Question: I'm trying to do some interactive map, where I'm using two very large images (3200x800 and 4096x1024 pixels). Problem is, that Chrome decode image with clouds every frame... so performance is really poor (example in snippet).

Found similar problem <URL>. I also tried Firefox and without problem...
'''
html, body {
height: 100%;
}
body {
margin: 0;
overflow: hidden;
}
div {
position: absolute;
width: 3200px;
height: 1800px;
background: url('http://i.imgur.com/p1Jf722.png'), url('http://i.imgur.com/zUkgN3j.jpg');
animation: clouds 200s linear infinite;
transition: 5s;
left: 0;
top: 0;
}
@keyframes clouds {
from { background-position: 0 0, left top; }
to { background-position: 4096px 0, left top; }
}
body:hover > div {
left: -500px;
top: -250px;
}
'''
'''
<div></div>
'''
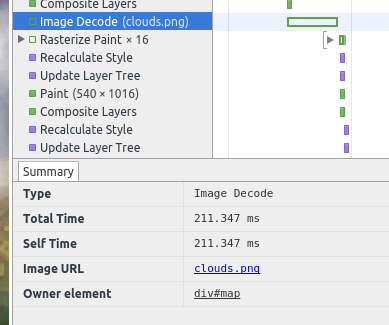
Answer: Using a pseudo element and transform still uses a lot of CPU, but it is quite smoother. And it absolutely eliminates the image decodes.
I think that Chrome is using a single buffer for a div background. When you change the relative positions of the 2 images in this buffers, it becomes invalid and has to be rendered decoded again. Probably FF can allocate an intermediate buffer for every image, even if used in the same background
'''
html, body {
height: 100%;
}
body {
margin: 0;
overflow: hidden;
}
div {
position: absolute;
width: 3200px;
height: 1800px;
background: url('http://i.imgur.com/zUkgN3j.jpg');
transition: 5s;
left: 0;
top: 0;
background-position: left top;
transform: translateZ(0px);
}
div:after {
content: "";
position: absolute;
width: 100%;
height: 100%;
background: url('http://i.imgur.com/p1Jf722.png');
animation: clouds 200s linear infinite;
transition: 5s;
left: 0;
top: 0;
transform: translateZ(0px);
}
@keyframes clouds {
from { background-position: 0 0; }
to { background-position: 4096px 0; }
}
body:hover > div {
left: -500px;
top: -250px;
}
'''
'''
<div></div>
'''